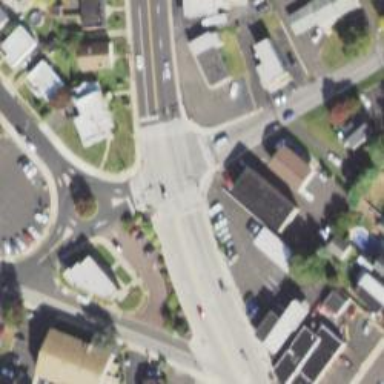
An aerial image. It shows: Marked crossing on the road.